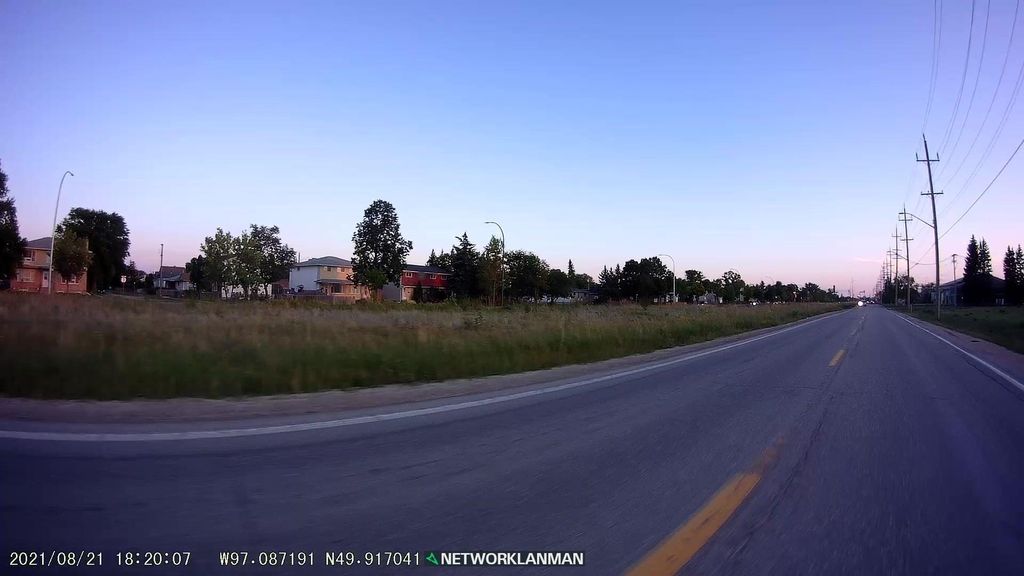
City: winnipeg